Question: I have a message which is within a border and is displayed in front of a MDI client area. Because it's just a message, I set it's 'IsHitTestVisible' to false. For convenience, I've also included a button within it so the user can simply click the button to start a new diagram.
However, because the border has its 'IsHitTestVisible' set to 'False', it shorts out the 'True' value of the button so the user can't click on the button.
That said, how can you make a control invisible to the mouse, while still allowing one of its children to receive mouse events?
Here's a screenshot:

We want the blue area with text to be hit-test invisible, but we want the button to still be able to be pressed. Thoughts? (And yes, I already know about stacking the two items in a grid, but that messes with the layout.
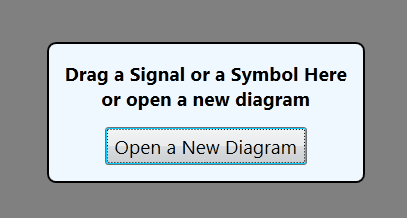
Answer: Ok, doesn't look like the question can be solved as asked, and therefore it looks like we have to revert to the layered method. In that case, to compensate for text changes, you have to set the vertical alignment of the button to Bottom, and ensure there's extra padding on the bottom edge of the border or bottom margin on the TextBlock) to ensure the label always floats above the button. You manage the side margins/padding for both using the same principles.
This will give us what we're after, but just seems pretty cumbersome. Again, I wish there was some way to specify IsHitTestVisible (or IsEnabled for that matter) with a 'Force' somehow that re-establishes them (and below) as the owner of the behaviors. A person can dream. Until then... layers it is!